Brain MRI, t2w sequence, axial 2D slice.
Patient: age 24, sex F, weight 95 kg, height 1.95 m
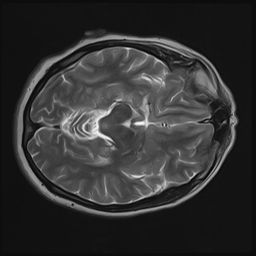